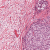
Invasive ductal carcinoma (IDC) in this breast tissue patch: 1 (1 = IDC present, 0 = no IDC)